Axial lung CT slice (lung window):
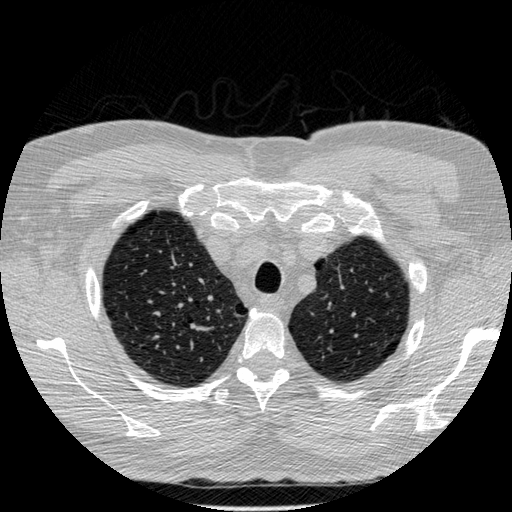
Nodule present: no